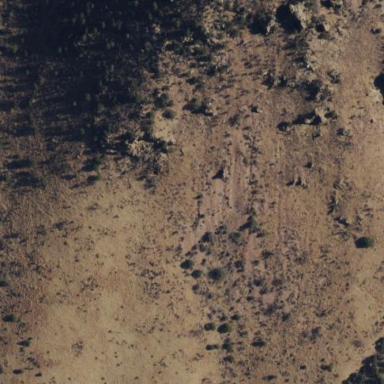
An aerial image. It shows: Landscape dominated by bare rock.